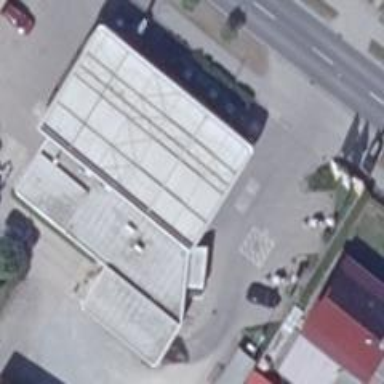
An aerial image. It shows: Fuel station.